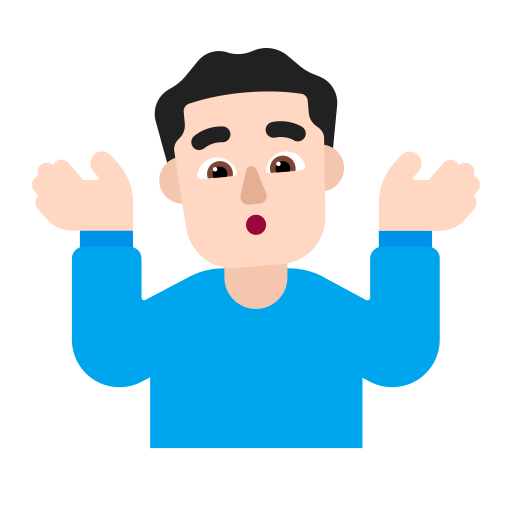
man shrugging flat light